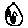
Label: smiley face